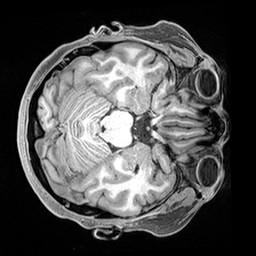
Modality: T1w
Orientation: axial
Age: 27
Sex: female
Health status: healthy
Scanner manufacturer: siemens
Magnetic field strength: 3 T
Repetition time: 2.4 s
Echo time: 0.00217 s